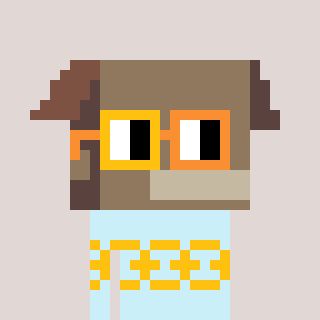
a pixel art character with square yellow and orange glasses, a box-shaped head and a cold-colored body on a warm background